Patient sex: F
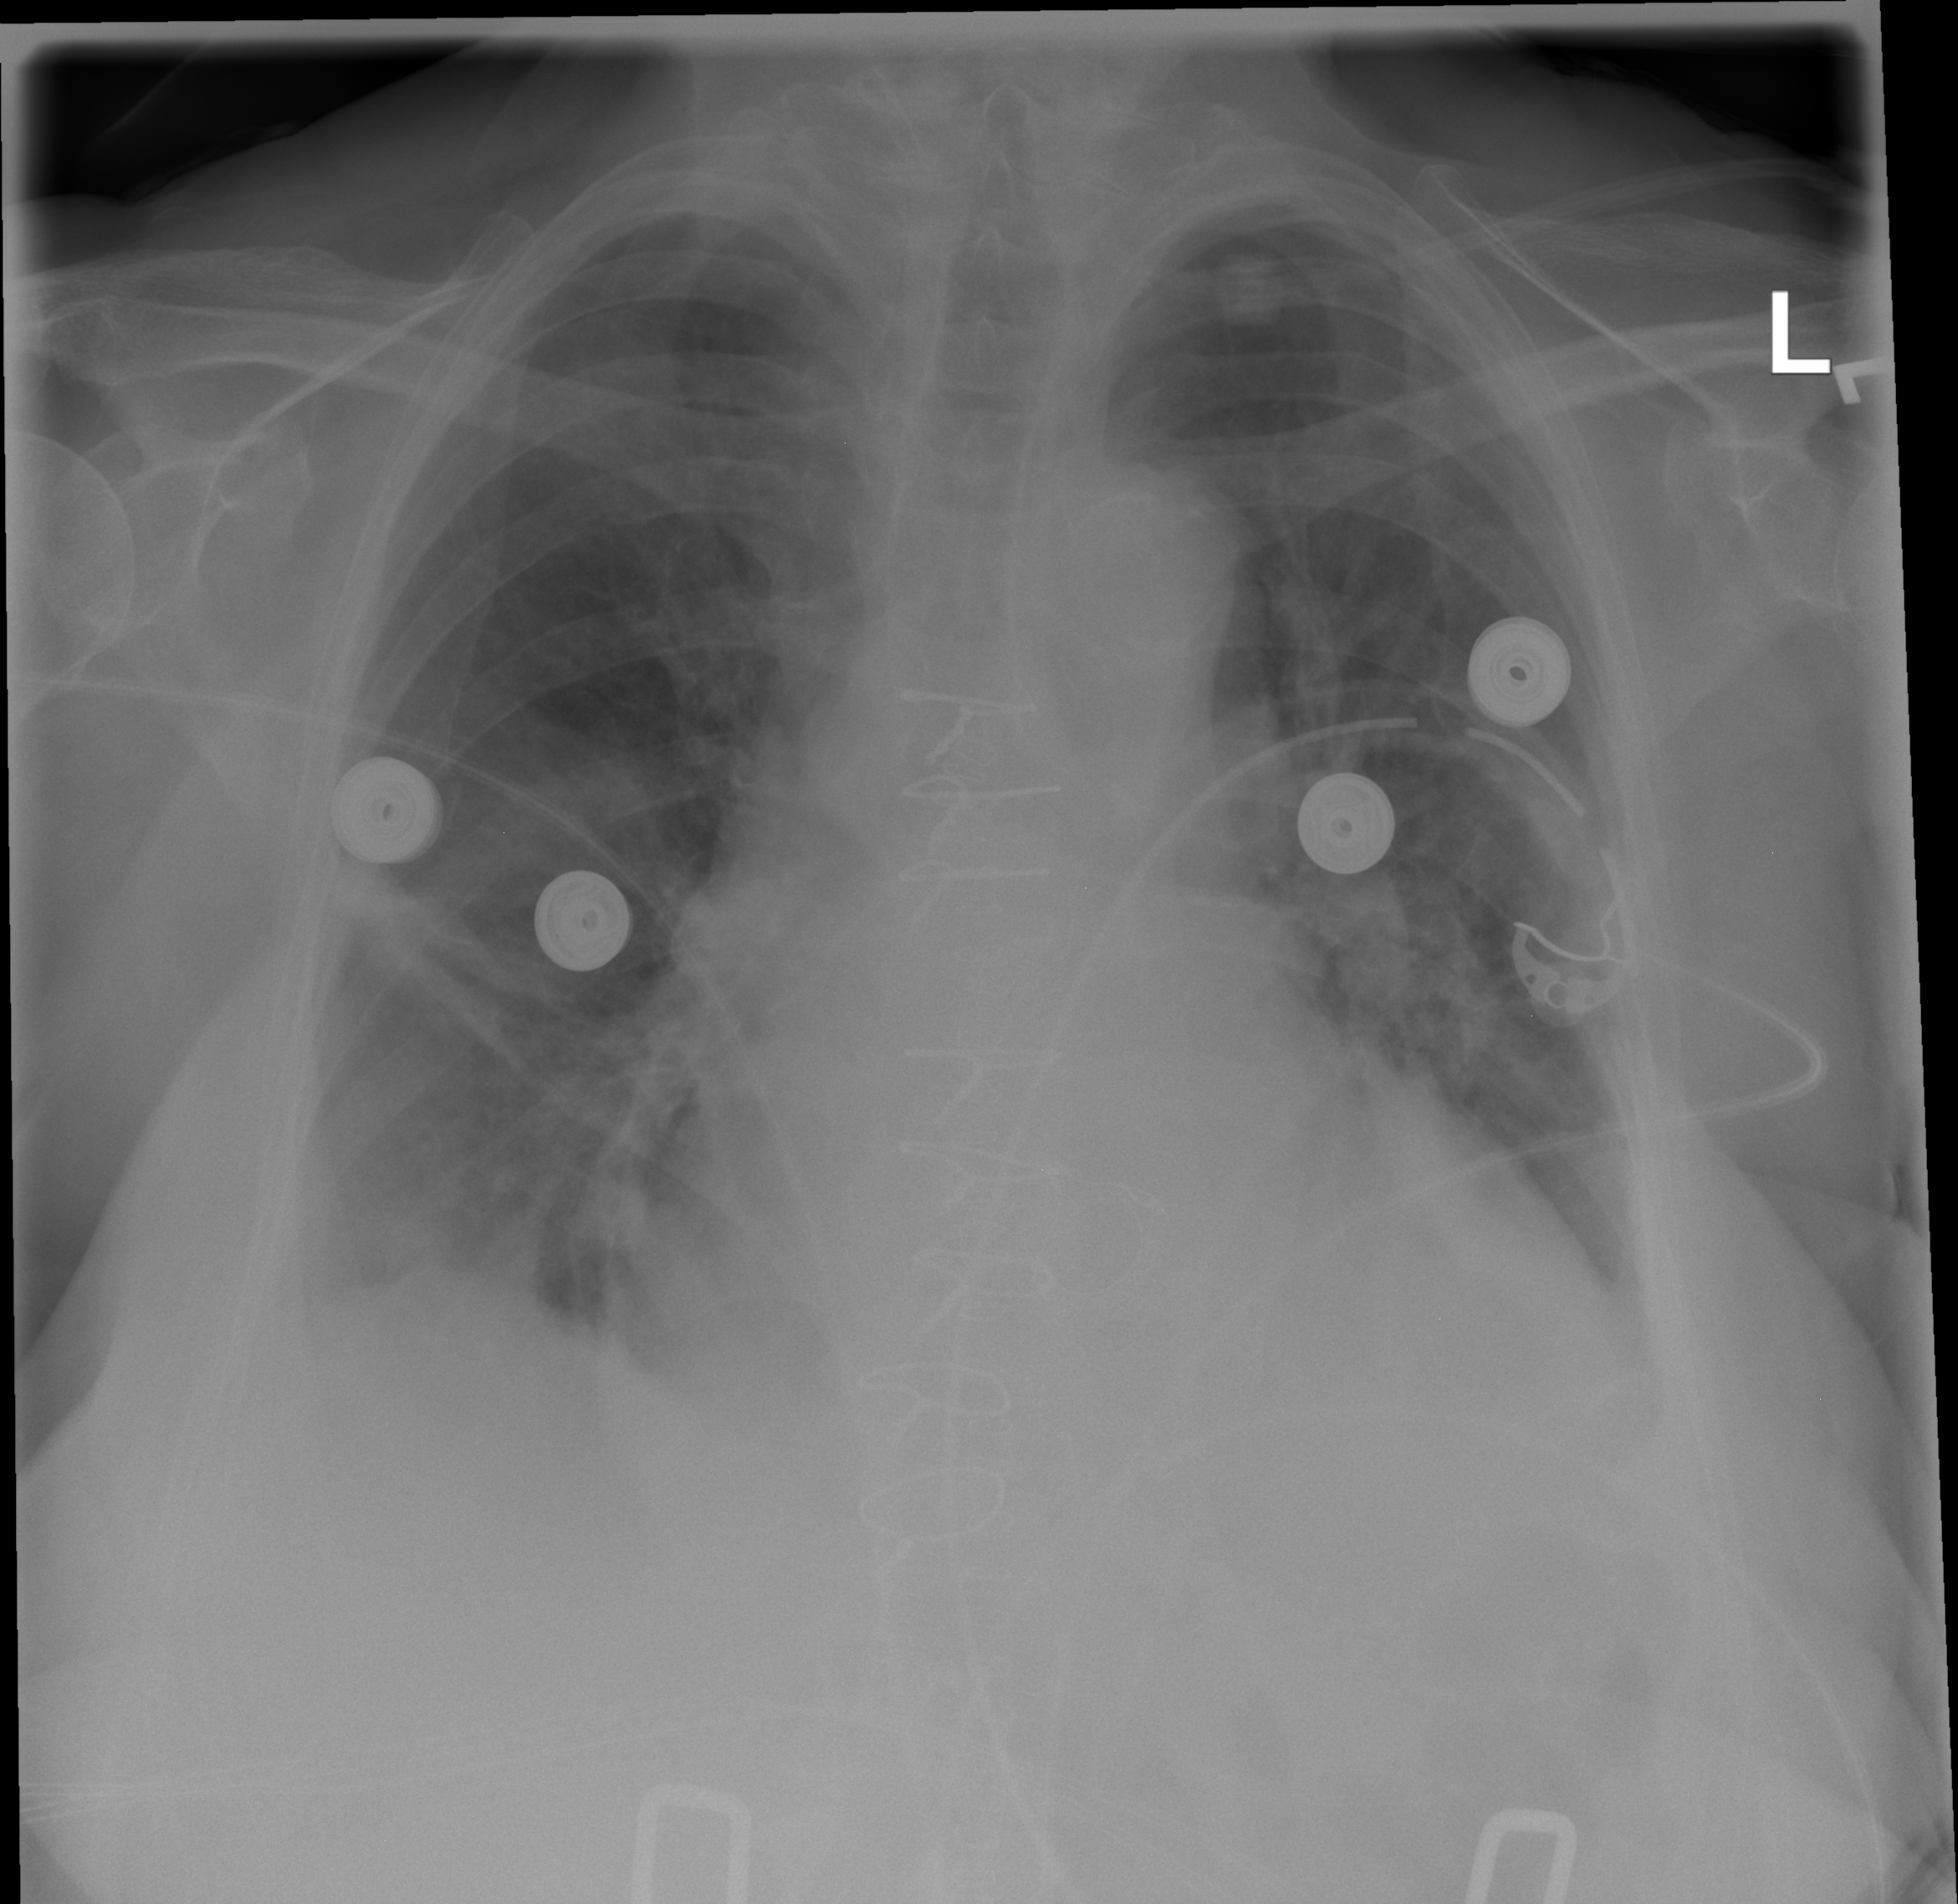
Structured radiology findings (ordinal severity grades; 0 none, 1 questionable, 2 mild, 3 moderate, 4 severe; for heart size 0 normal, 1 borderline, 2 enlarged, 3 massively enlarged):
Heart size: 2
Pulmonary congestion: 0
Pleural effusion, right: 2
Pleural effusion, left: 2
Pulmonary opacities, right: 0
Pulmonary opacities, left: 0
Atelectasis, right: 2
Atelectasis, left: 2